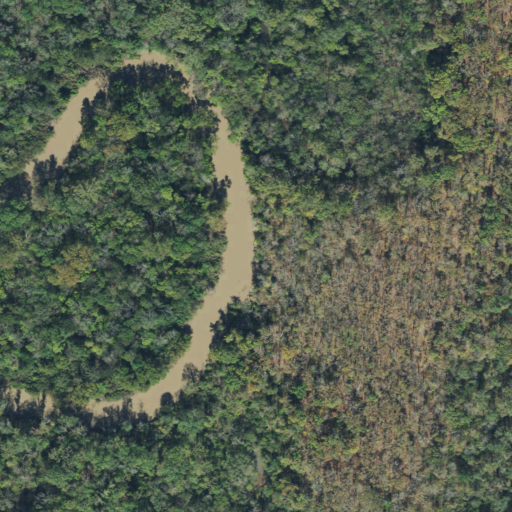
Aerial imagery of cliff(s) in Texas named Willow Bluff containing woody wetlands, deciduous forest, and open water